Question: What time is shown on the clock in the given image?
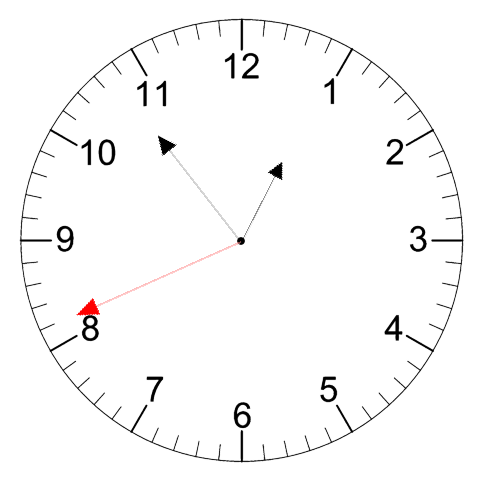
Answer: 12:53:41